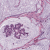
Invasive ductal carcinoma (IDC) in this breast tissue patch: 1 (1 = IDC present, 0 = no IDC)